Question:
My Main Code is :
'''
public class Arrays {
public static void main(String[] args) {
//////////////// Sorting Arrays
String [] castNames = new String [6];
castNames[0] = "Zareyee Merila";
castNames[1] = "Hosseini Shahab";
castNames[2] = "Bayat Sareh";
castNames[3] = "Peyman Moadi";
castNames[4] = "Hatami Leila";
castNames[5] = "Farhadi Sarina";
Arrays.sort(castNames);
for (int number = 0 ; number < 6 ; number++) {
System.out.println(number + " : " + castNames[number]);
}
}
}
'''
How can I fix this line of code:
'''
Arrays.sort(castNames);
'''
Without having to write this one:
'''
private static void sort(String[] castNames) {
// TODO Auto-generated method stub
}
'''
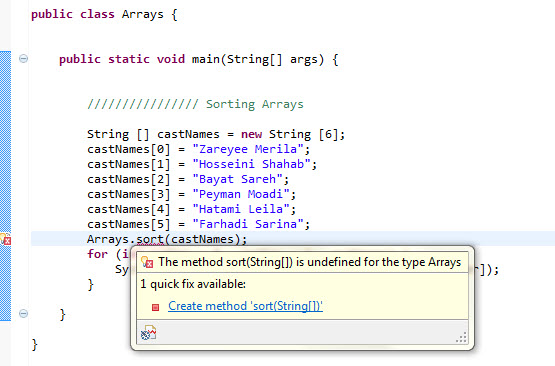
Answer: Okay, this question is a bit vague, but I expect you're just running into an issue with name collision.
You've named your class 'Arrays'. This class has no static method called 'sort'. There , however, a utility in Java called 'java.util.Arrays' which implement a static 'sort' method.
Your code is not calling the Java utility class, unless there's an import statement you haven't included.
Try changing the line to this: 'java.util.Arrays.sort(castNames);'
Otherwise, you might consider renaming your 'Arrays' class to something else.